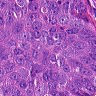
Metastatic tissue present: yes